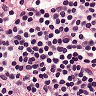
Metastatic tissue present: no